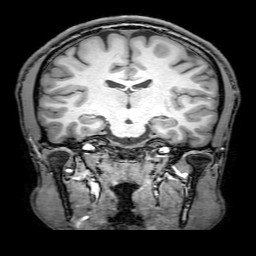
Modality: T1w
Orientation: sagittal
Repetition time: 0.00828 s
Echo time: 0.00388 s